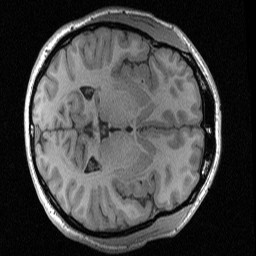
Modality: T1w
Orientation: axial